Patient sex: M
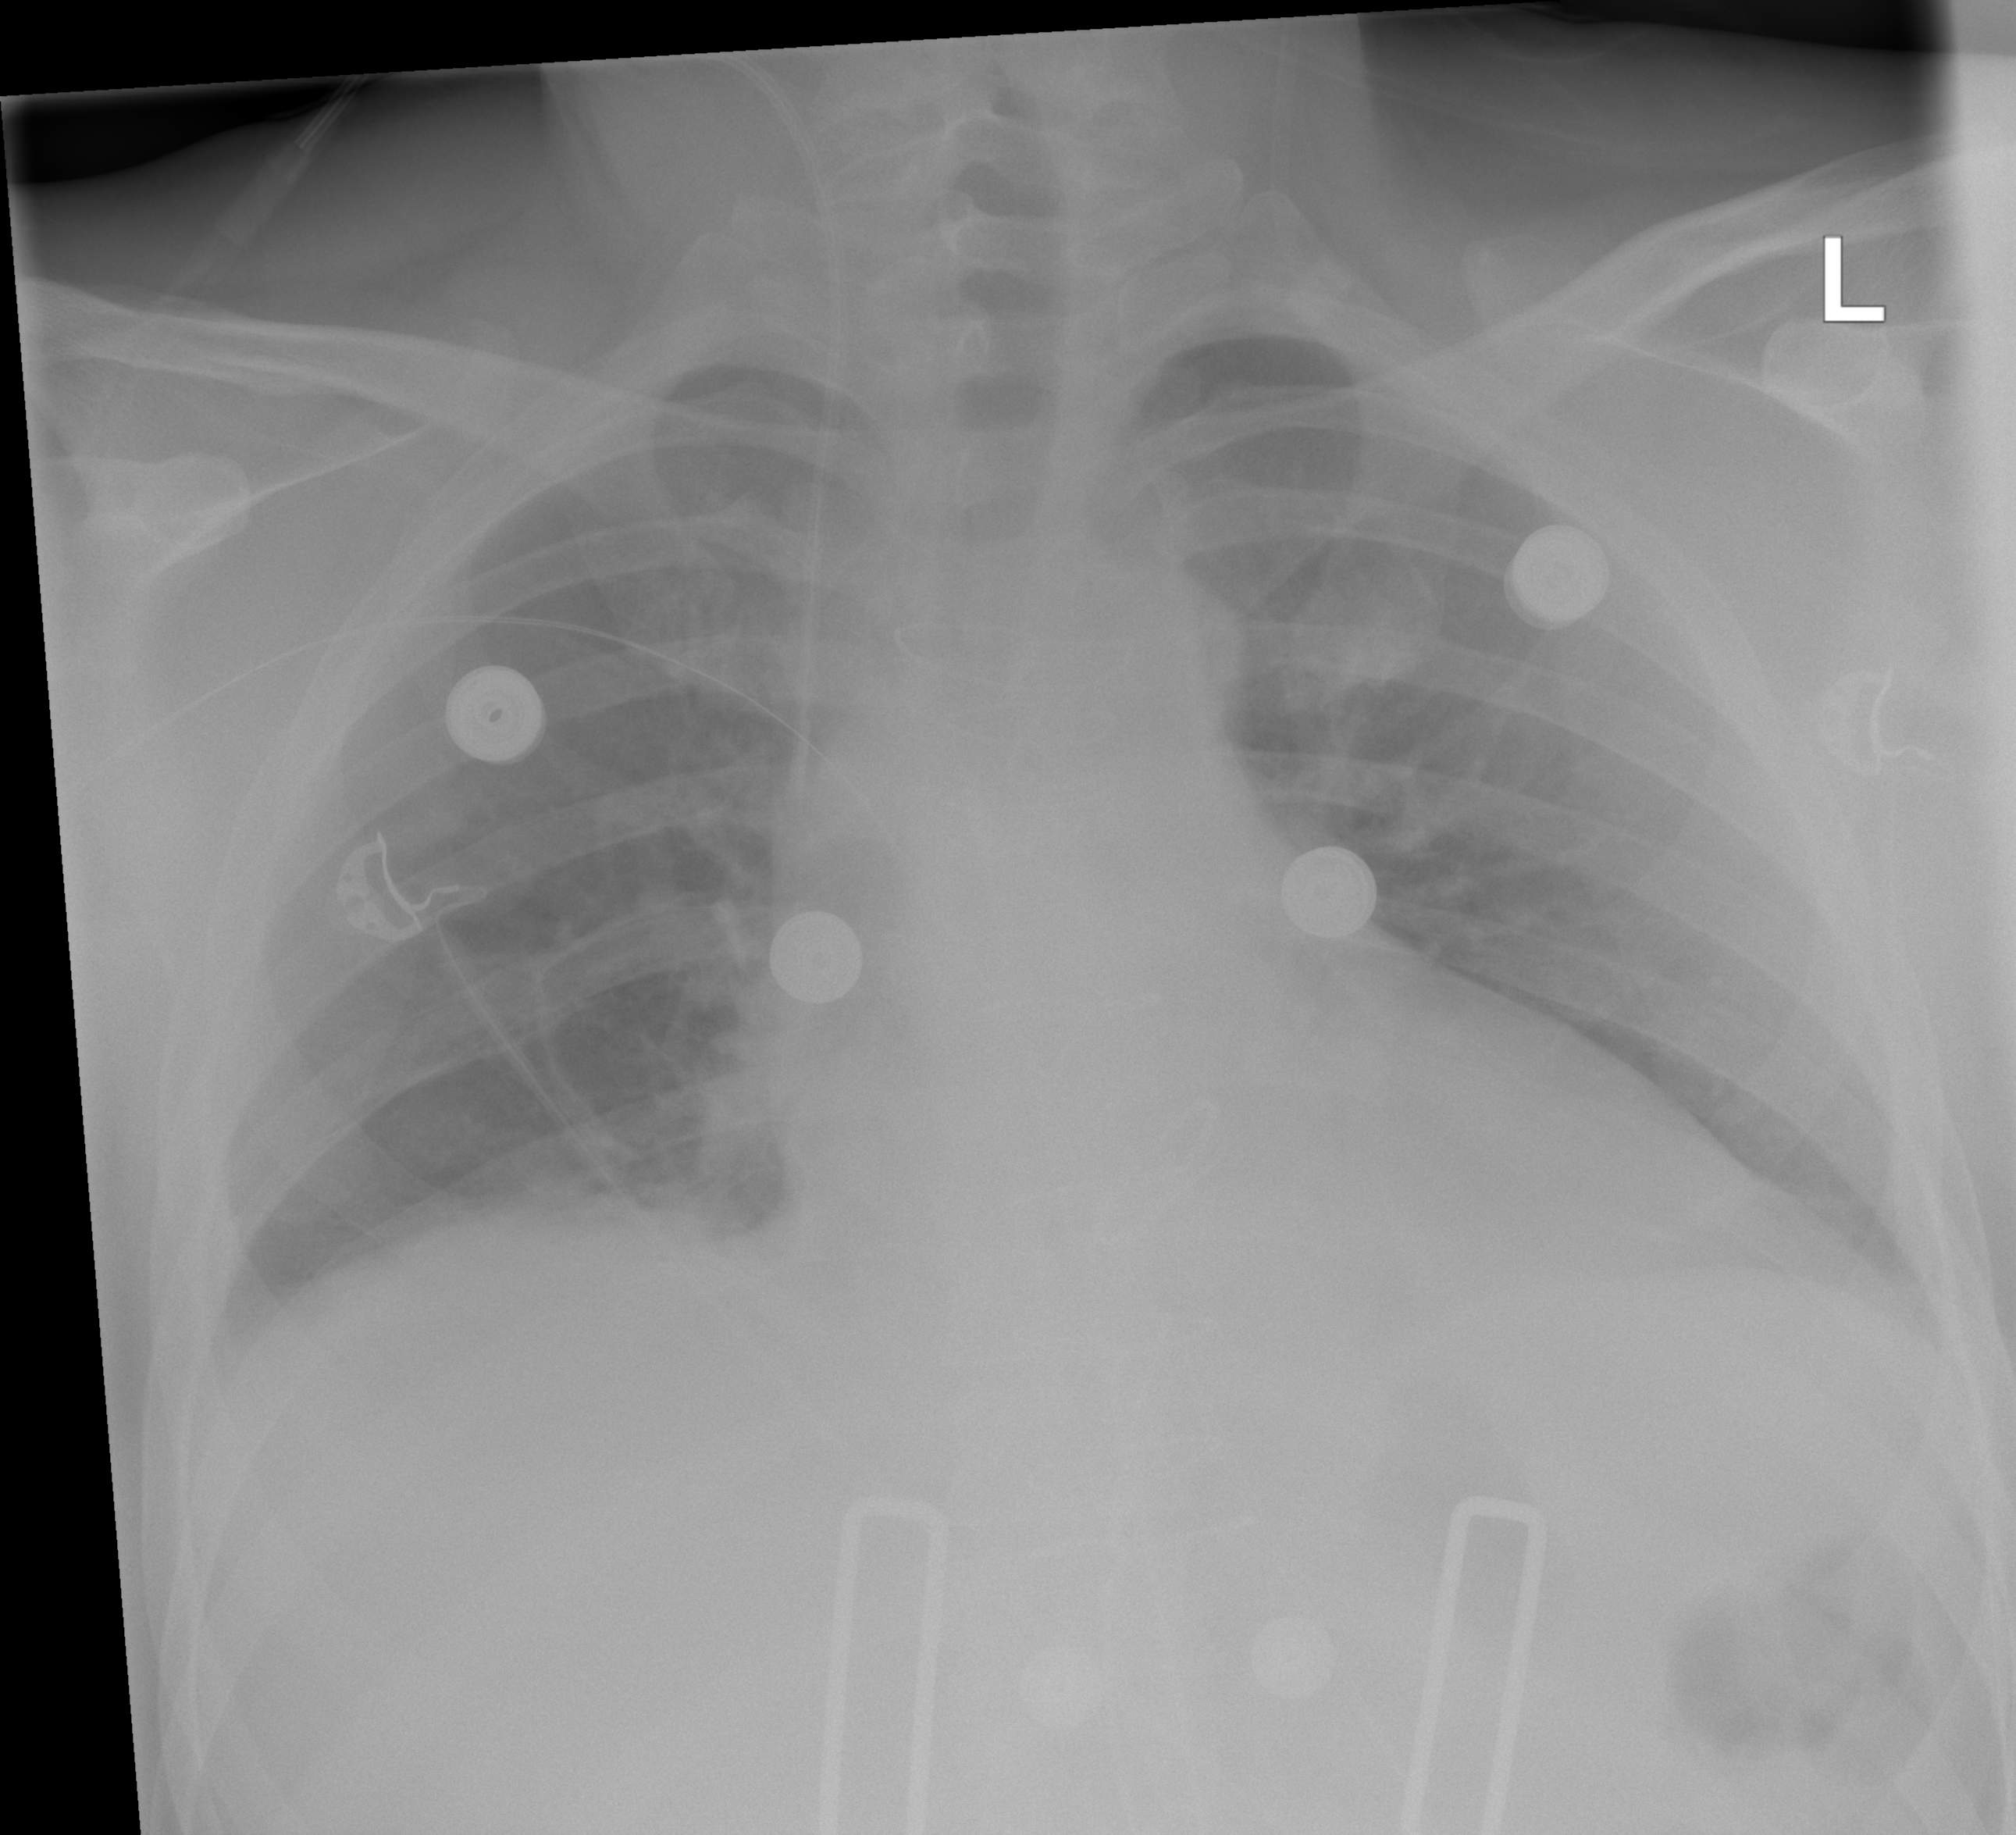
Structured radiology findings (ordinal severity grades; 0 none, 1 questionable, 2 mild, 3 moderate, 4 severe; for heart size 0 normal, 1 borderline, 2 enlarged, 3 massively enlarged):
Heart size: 2
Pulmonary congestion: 0
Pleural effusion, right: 0
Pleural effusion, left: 0
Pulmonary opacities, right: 0
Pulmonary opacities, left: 0
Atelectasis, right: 2
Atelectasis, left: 0